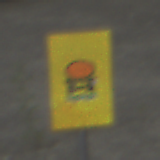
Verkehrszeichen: FahrzeugeMitWassergefaehrdenderLadungOhnePfeilsymbol
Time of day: Midday
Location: Outdoor (Suburban)
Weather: Overcast
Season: NotSpecified
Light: Natural